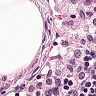
Metastatic tissue present: no